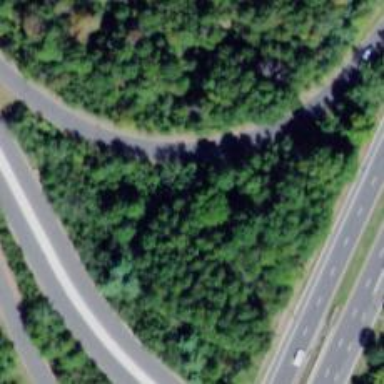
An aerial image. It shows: Tertiary link road with asphalt surface.